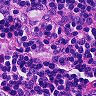
Metastatic tissue present: no